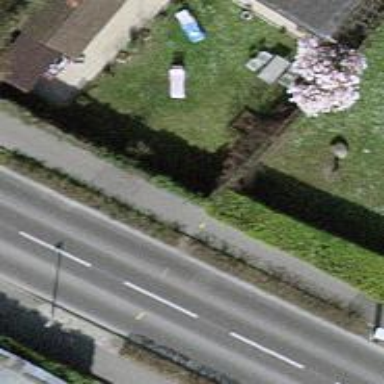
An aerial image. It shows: Hedge barrier.